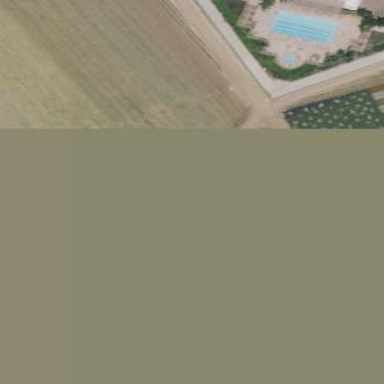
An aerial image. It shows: Flowerbed that is used for landscaping or gardening purposes.